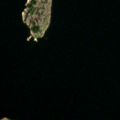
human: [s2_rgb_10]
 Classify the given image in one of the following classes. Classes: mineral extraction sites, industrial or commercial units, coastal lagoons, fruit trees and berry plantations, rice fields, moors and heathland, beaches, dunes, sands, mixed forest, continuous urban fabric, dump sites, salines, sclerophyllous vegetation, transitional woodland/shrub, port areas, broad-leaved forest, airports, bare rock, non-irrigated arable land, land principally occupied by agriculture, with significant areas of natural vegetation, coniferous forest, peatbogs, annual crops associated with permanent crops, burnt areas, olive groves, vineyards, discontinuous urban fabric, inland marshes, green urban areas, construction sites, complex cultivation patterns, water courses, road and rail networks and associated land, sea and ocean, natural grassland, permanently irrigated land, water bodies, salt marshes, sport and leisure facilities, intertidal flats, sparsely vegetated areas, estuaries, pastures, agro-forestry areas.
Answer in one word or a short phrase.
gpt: bare rock, sea and ocean